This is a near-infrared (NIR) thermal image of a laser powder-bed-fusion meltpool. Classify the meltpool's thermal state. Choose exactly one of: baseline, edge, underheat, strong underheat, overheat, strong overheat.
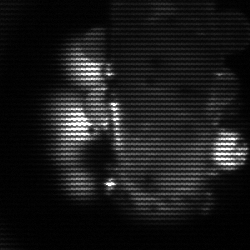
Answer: strong underheat